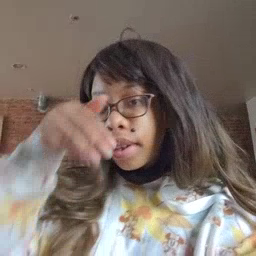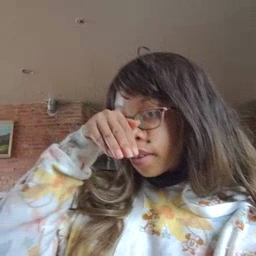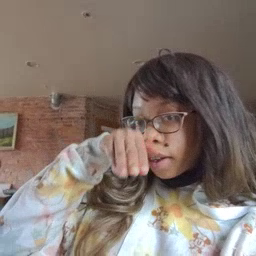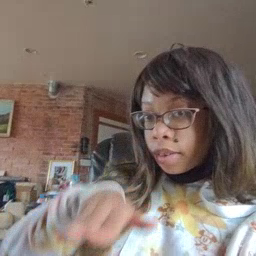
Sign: elephant